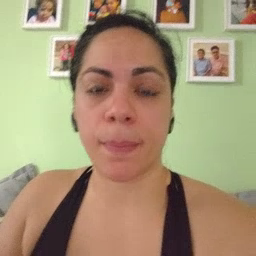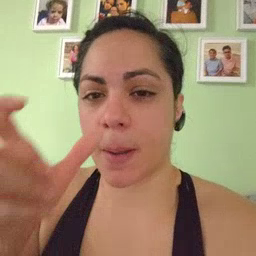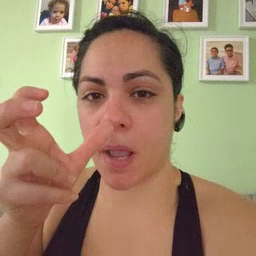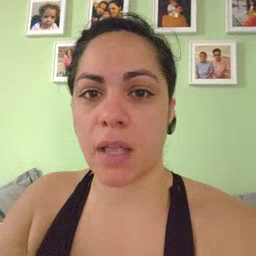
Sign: bug